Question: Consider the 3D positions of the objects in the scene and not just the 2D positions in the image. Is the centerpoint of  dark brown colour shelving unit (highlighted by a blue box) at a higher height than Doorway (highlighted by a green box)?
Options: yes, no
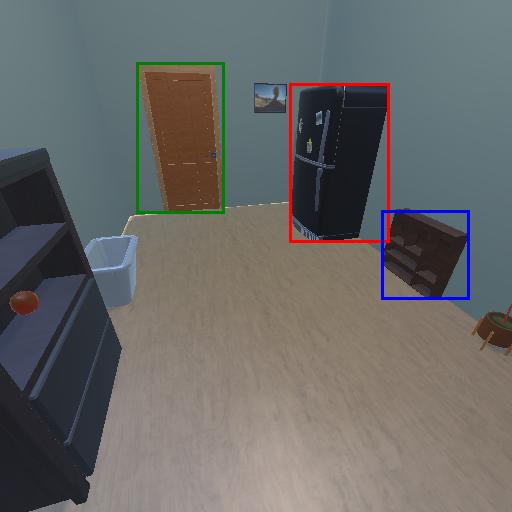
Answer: yes